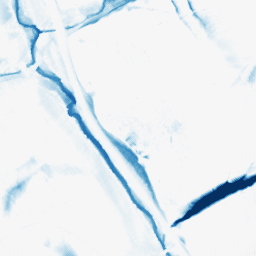
Category: morphological
Decomposition family: morphological_diamond
Decomposition parameters: operation: closing
radius: 15
Upsampling method: fft_zeropad
Upsampling parameters: scale: 8
Upsampling scale: 8